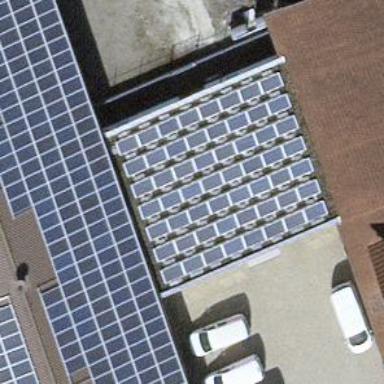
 consisting of solar photovoltaic panels."